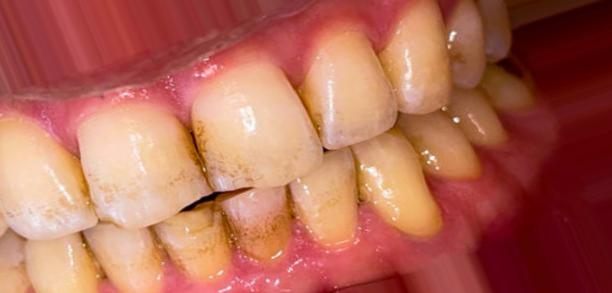
Condition: Tooth Discoloration